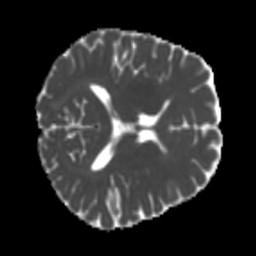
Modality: MD
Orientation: axial
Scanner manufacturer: siemens
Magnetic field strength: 3 T
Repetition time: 4 s
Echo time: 0.0594 s